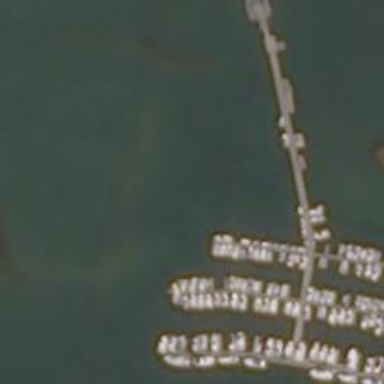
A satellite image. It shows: Man-made pier.